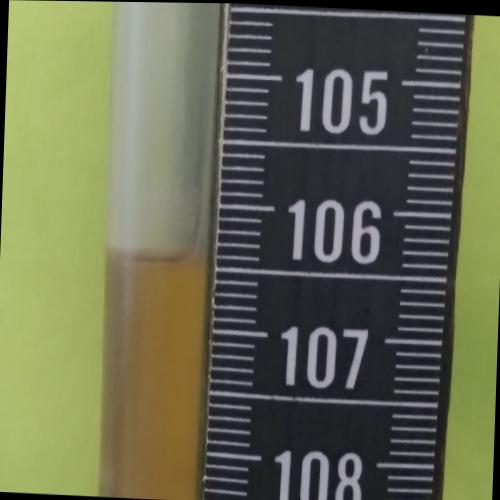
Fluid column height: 106.4 cm